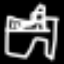
Label: bed